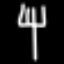
Label: fork